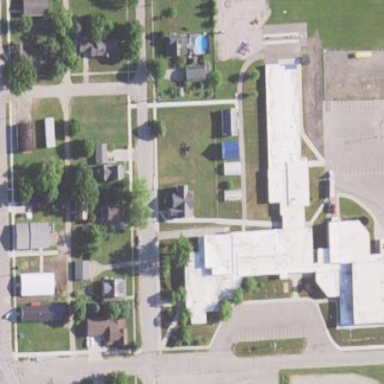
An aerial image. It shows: School building.